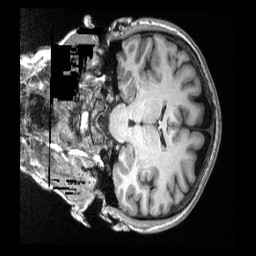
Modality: T1w
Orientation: coronal
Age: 21
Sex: female
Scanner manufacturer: siemens
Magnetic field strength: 3 T
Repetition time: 2.3 s
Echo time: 0.00308 s